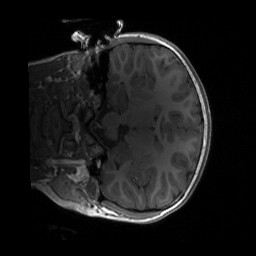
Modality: T1w
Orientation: coronal
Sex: female
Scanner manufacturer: siemens
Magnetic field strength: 3 T
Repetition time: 1.9 s
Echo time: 0.00243 s